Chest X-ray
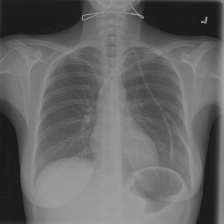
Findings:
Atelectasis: negative
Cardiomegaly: negative
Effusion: negative
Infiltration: negative
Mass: negative
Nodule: negative
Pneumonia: negative
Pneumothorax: negative
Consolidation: negative
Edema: negative
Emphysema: negative
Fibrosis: negative
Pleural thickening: negative
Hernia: negative